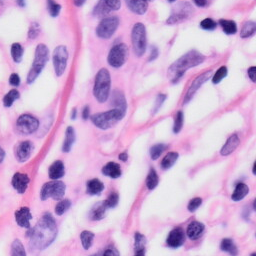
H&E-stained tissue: Skin